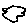
Label: cloud